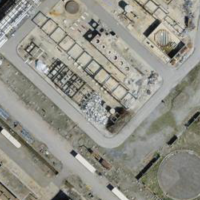
EUNIS habitat code: 54
Species observed at this site:
Primula veris